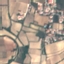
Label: PermanentCrop